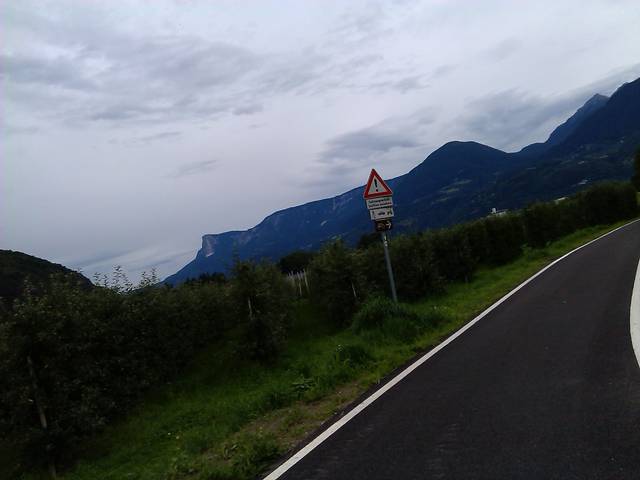
Region: Italy
Coordinates: 46.645, 11.175